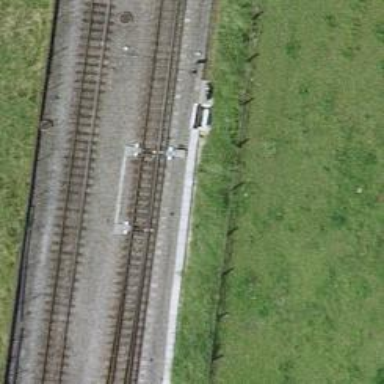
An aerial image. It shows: Single railway track with electrified contact line.